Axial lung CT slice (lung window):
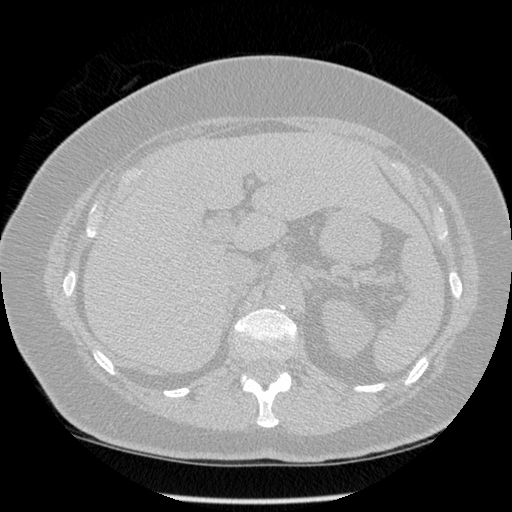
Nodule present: no